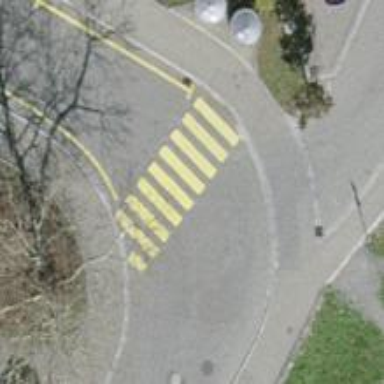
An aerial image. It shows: Uncontrolled road crossing with markings.